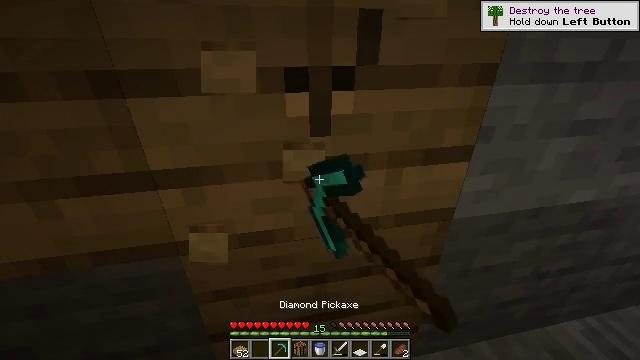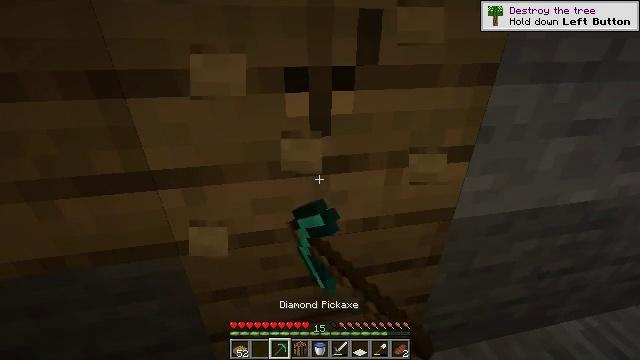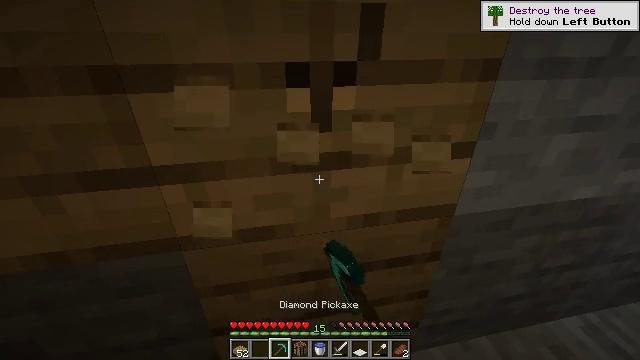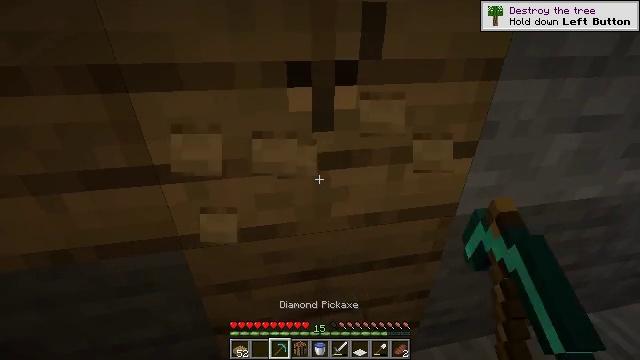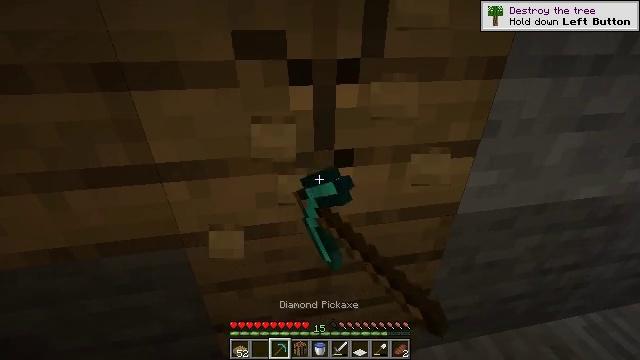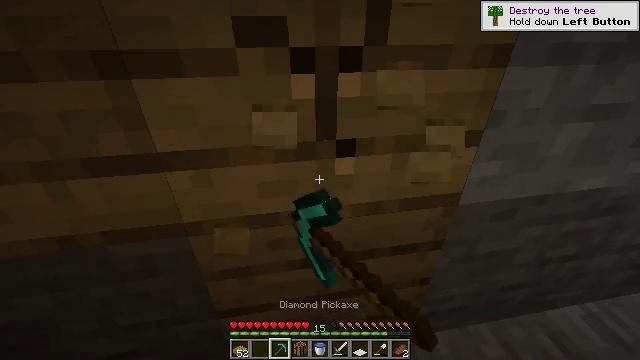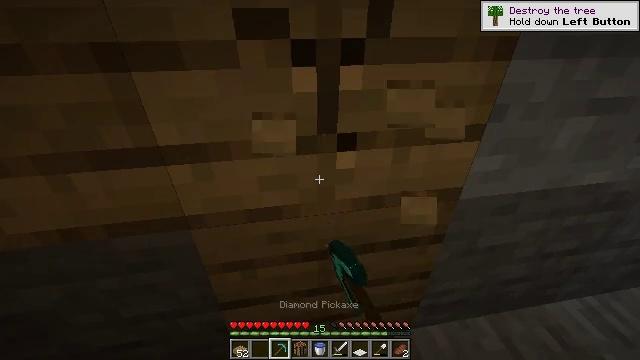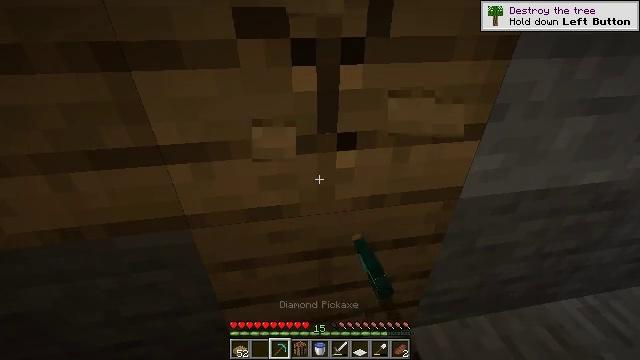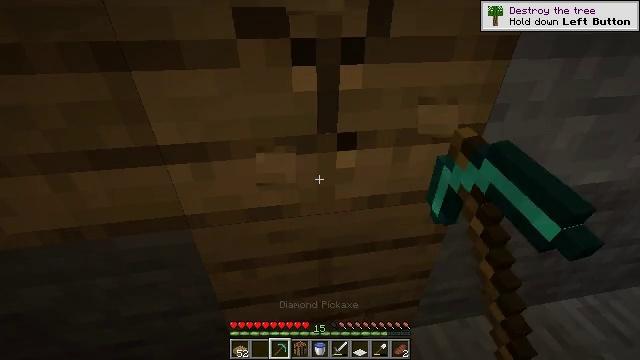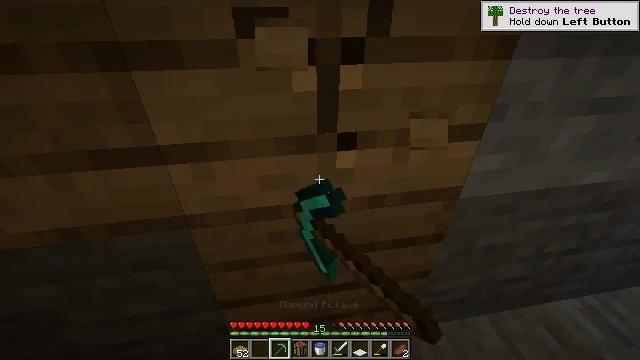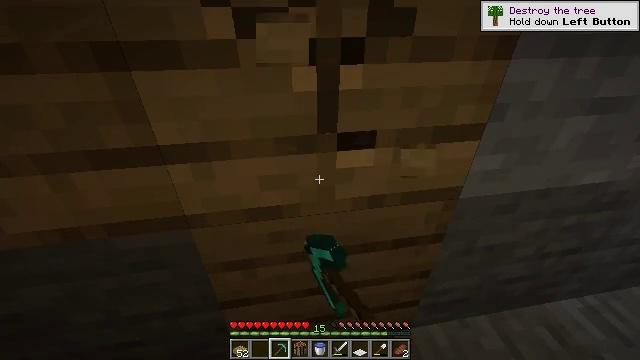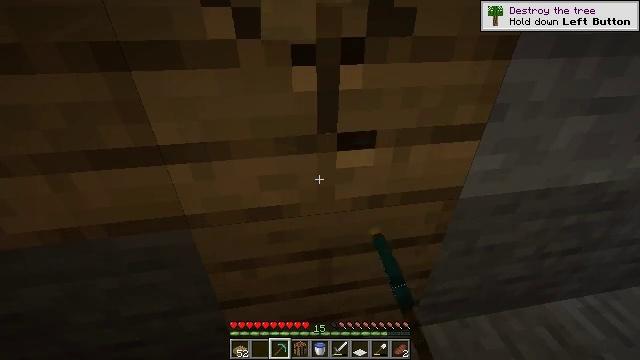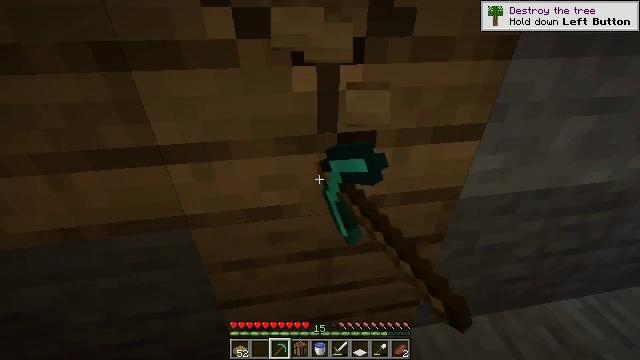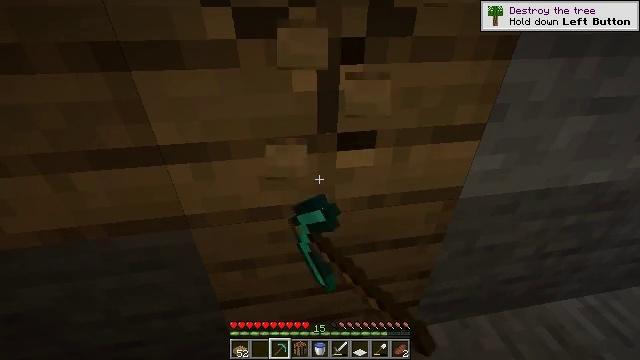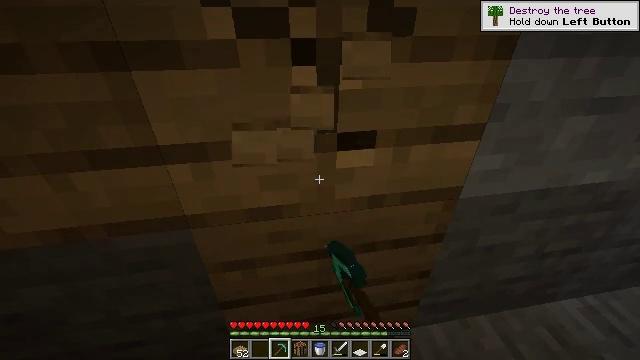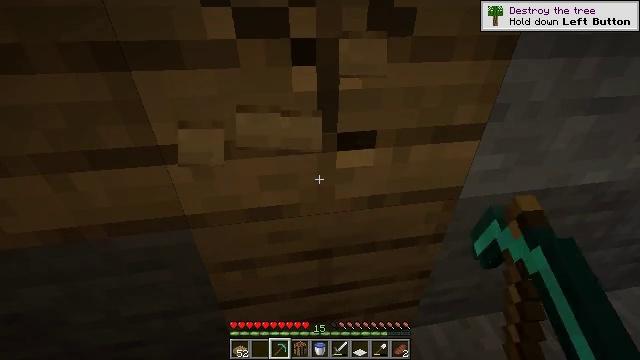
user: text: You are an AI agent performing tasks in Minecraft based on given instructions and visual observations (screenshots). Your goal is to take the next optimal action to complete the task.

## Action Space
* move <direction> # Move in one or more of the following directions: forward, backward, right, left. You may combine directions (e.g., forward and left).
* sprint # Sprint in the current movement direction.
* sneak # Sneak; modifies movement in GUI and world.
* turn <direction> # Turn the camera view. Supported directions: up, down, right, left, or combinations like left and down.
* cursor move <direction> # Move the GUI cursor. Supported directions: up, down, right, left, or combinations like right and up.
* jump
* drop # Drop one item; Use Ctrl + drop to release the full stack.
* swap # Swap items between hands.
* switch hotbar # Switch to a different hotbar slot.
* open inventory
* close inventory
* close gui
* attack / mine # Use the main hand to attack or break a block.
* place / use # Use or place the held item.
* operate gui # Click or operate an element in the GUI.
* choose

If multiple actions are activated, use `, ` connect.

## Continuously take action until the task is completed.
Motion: motion action
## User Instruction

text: Mine planks.
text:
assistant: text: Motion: attack / mine
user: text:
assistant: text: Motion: attack / mine
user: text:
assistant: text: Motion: attack / mine
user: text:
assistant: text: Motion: attack / mine
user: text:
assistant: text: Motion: turn down, attack / mine
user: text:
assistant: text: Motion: turn down, attack / mine
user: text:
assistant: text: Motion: attack / mine
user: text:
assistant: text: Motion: attack / mine
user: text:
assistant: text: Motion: attack / mine
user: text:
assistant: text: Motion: attack / mine
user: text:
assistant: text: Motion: attack / mine
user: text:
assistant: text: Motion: attack / mine
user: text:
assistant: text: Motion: attack / mine
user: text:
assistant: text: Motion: attack / mine
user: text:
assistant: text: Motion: attack / mine
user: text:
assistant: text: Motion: attack / mine
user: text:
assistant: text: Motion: attack / mine
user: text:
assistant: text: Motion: attack / mine
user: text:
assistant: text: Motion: attack / mine
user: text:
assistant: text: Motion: attack / mine
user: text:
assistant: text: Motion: attack / mine
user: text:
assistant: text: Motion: attack / mine
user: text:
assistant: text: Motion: attack / mine
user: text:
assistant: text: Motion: attack / mine
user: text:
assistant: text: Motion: attack / mine
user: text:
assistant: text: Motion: attack / mine
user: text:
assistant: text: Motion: attack / mine
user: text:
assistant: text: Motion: attack / mine
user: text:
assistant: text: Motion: attack / mine
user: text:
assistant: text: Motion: attack / mine